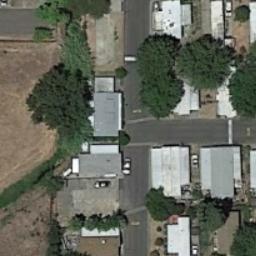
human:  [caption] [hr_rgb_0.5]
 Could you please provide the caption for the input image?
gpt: The mobile home park is next to the bare land .

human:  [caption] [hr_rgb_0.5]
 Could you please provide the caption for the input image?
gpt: The mobile home park has some dense mobile homes and some trees are also in the mobile home park .

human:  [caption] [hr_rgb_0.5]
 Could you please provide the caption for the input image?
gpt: Here is a road with mobile homes on both sides .

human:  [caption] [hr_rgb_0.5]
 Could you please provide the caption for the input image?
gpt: There are lots of buildings in the mobile home park .

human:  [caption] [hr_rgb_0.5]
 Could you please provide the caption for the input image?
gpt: There are some white buildings and brown bare land in the mobile home park .